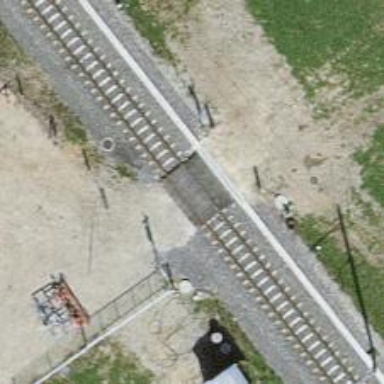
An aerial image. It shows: Level crossing along the railway.